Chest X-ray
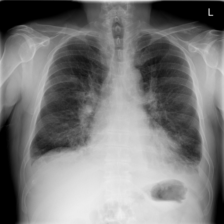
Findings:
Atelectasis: positive
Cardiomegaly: negative
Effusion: positive
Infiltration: positive
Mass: negative
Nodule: negative
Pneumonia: negative
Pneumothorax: negative
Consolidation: negative
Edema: negative
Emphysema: negative
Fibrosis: negative
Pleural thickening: negative
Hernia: negative